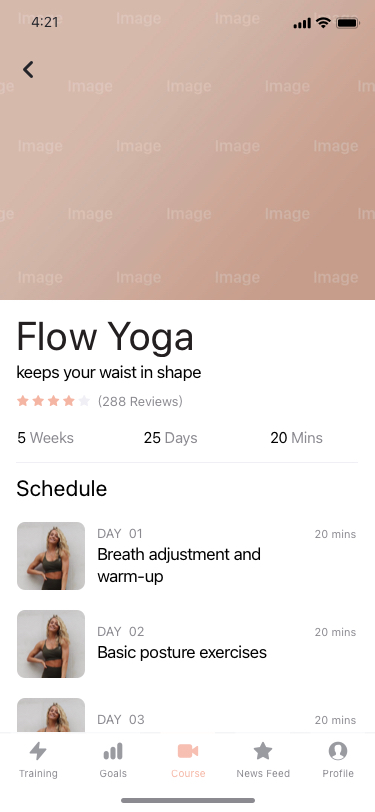
Text in this UI design:
Breath adjustment and warm-up
DAY  01
20 mins
Basic posture exercises
DAY  02
20 mins
Basic posture exercises
DAY  03
20 mins
Schedule
5 Weeks
25 Days
20 Mins
keeps your waist in shape
(288 Reviews)
Flow Yoga